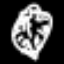
Label: clock